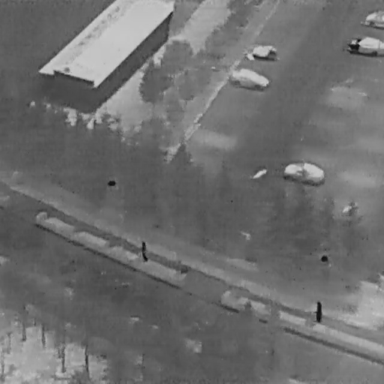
There are seven objects shown in the infrared image, including two People, and five Cars.